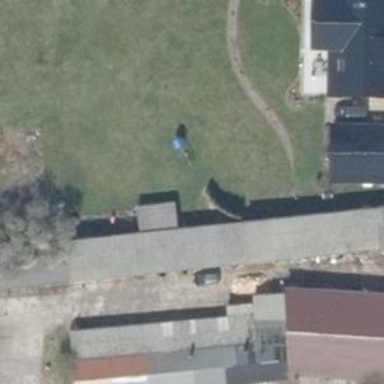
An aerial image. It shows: Group of garages.